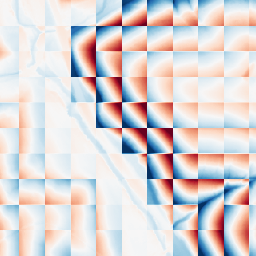
Category: wavelet
Decomposition family: wavelet_dwt
Decomposition parameters: wavelet: haar
level: 5
Upsampling method: nearest
Upsampling parameters: scale: 4
Upsampling scale: 4